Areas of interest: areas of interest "Home Appliance and Electronics Store"
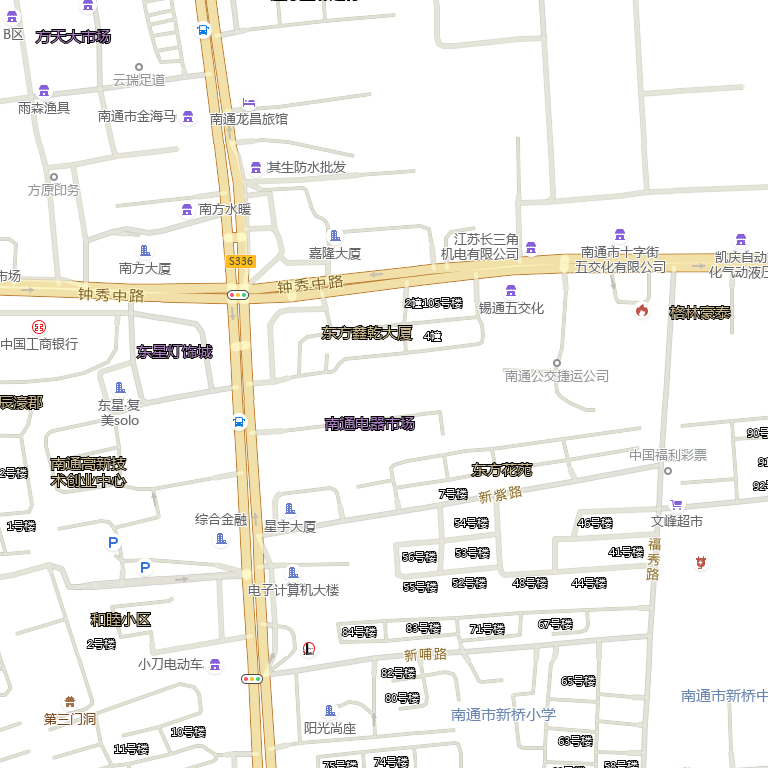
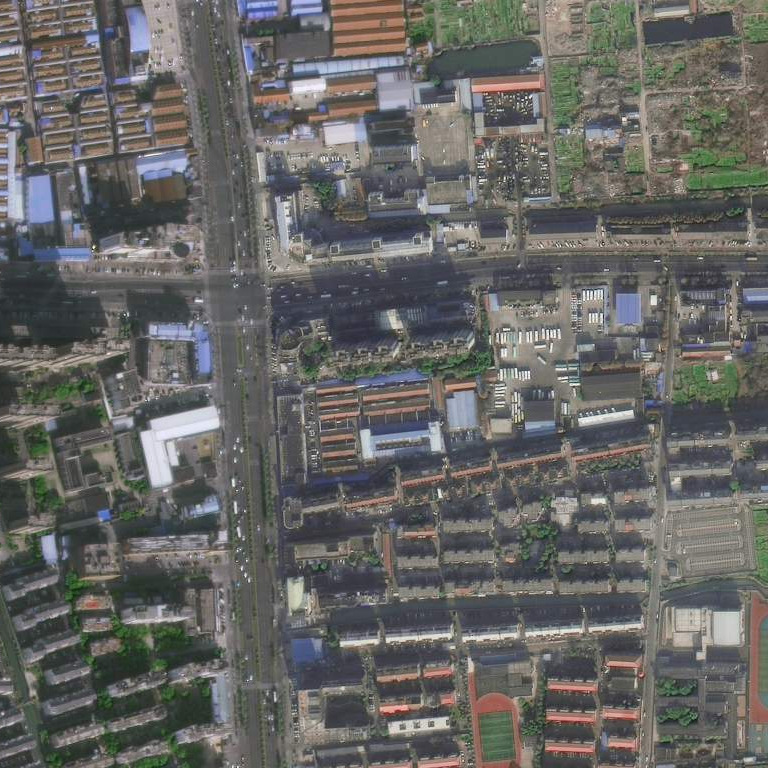